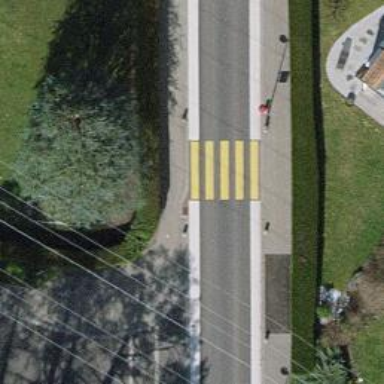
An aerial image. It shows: Marked crossing on the road.